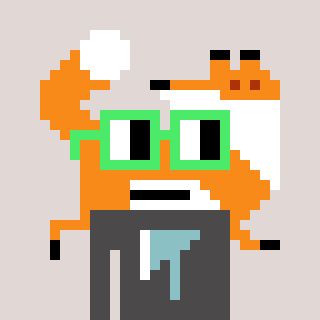
a pixel art character with square light green glasses, a fox-shaped head and a grayscale-colored body on a warm background